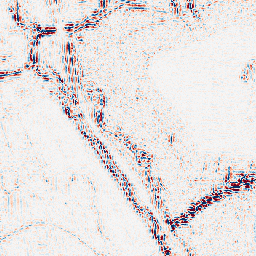
Category: wavelet
Decomposition family: wavelet_reverse_biorthogonal
Decomposition parameters: wavelet: rbio2.4
level: 2
Upsampling method: sinc_hamming
Upsampling parameters: scale: 2
kernel_size: 16
Upsampling scale: 2